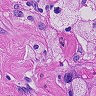
Metastatic tissue present: yes